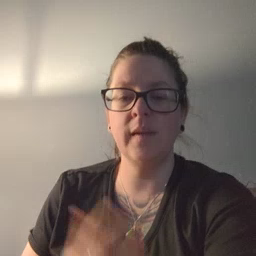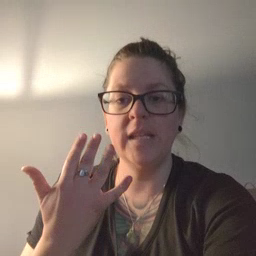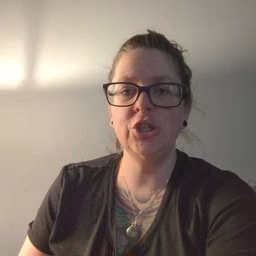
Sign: finger